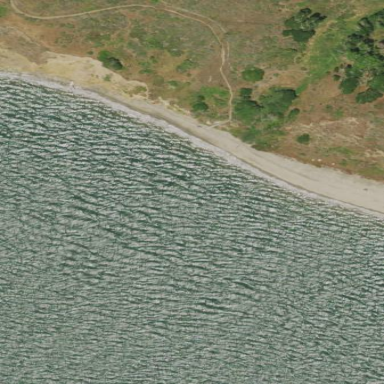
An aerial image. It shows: Beautiful beach with natural surroundings.